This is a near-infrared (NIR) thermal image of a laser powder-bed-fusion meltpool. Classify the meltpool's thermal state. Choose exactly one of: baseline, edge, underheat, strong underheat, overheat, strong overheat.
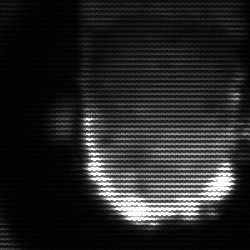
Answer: baseline